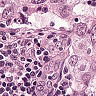
Metastatic tissue present: yes